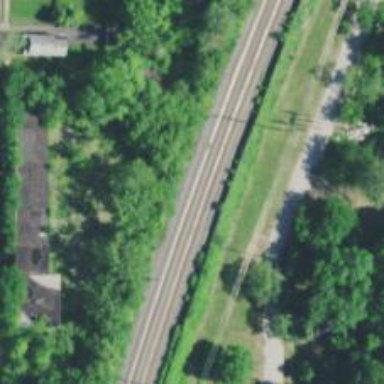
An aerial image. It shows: Railway tracks on embankment.